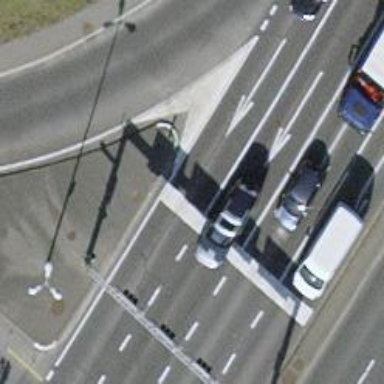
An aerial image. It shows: Road with traffic signals.